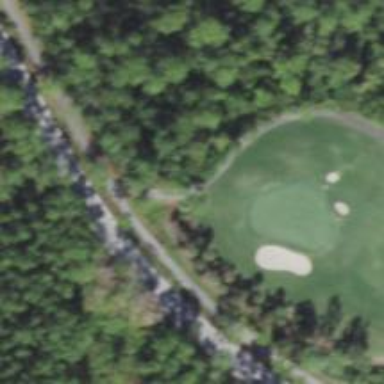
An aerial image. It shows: Path for both roads and golfers.